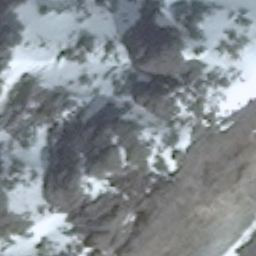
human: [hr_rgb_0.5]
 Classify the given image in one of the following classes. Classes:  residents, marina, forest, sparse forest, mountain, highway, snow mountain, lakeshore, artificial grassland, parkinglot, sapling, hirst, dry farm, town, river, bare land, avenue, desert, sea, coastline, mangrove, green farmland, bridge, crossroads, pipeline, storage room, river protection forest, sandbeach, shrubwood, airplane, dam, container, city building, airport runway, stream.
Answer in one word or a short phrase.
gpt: snow mountain